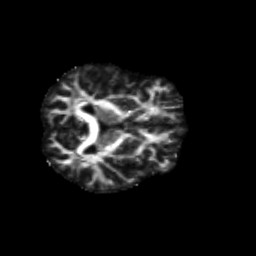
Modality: FA
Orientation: axial
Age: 56
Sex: male
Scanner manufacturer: siemens
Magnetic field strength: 3 T
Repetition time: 4.71 s
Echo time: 0.0906 s